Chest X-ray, AP view. Patient: 16 years old, sex F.
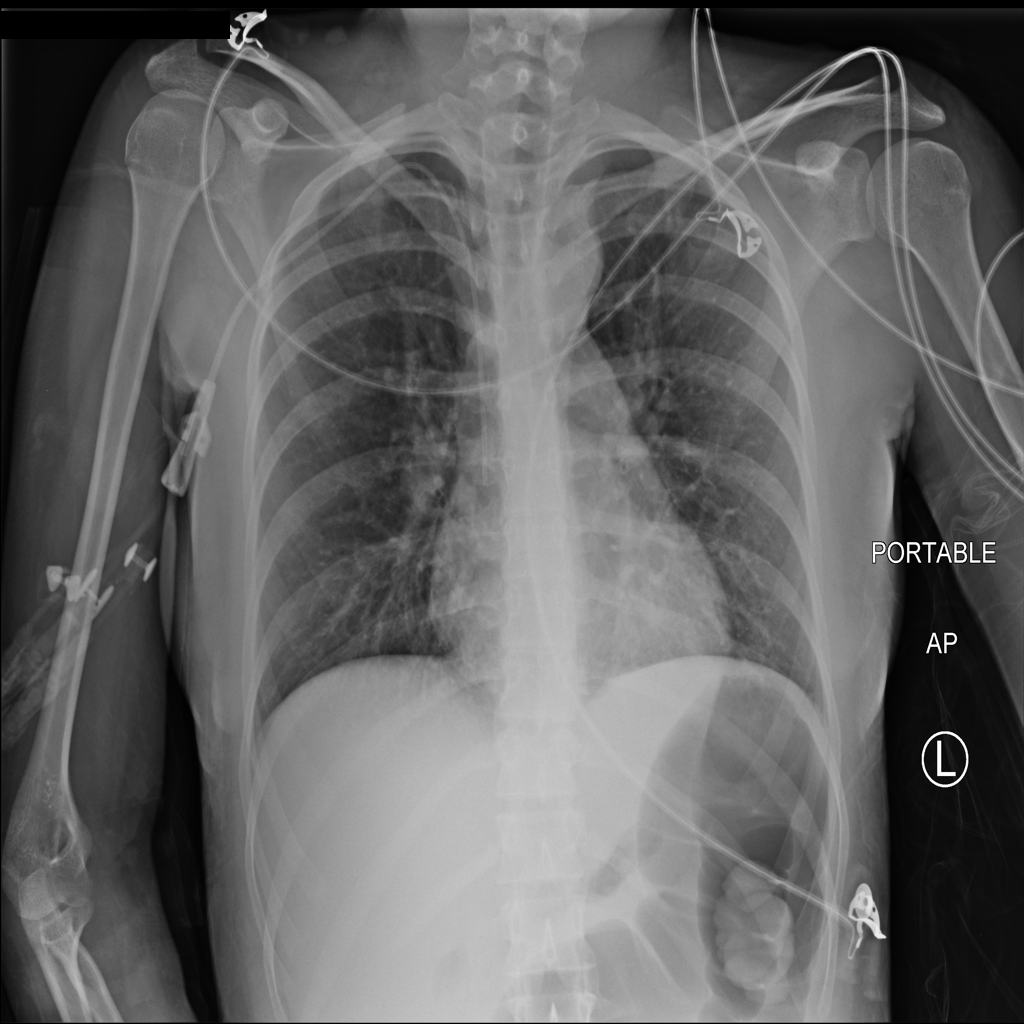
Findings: No Finding